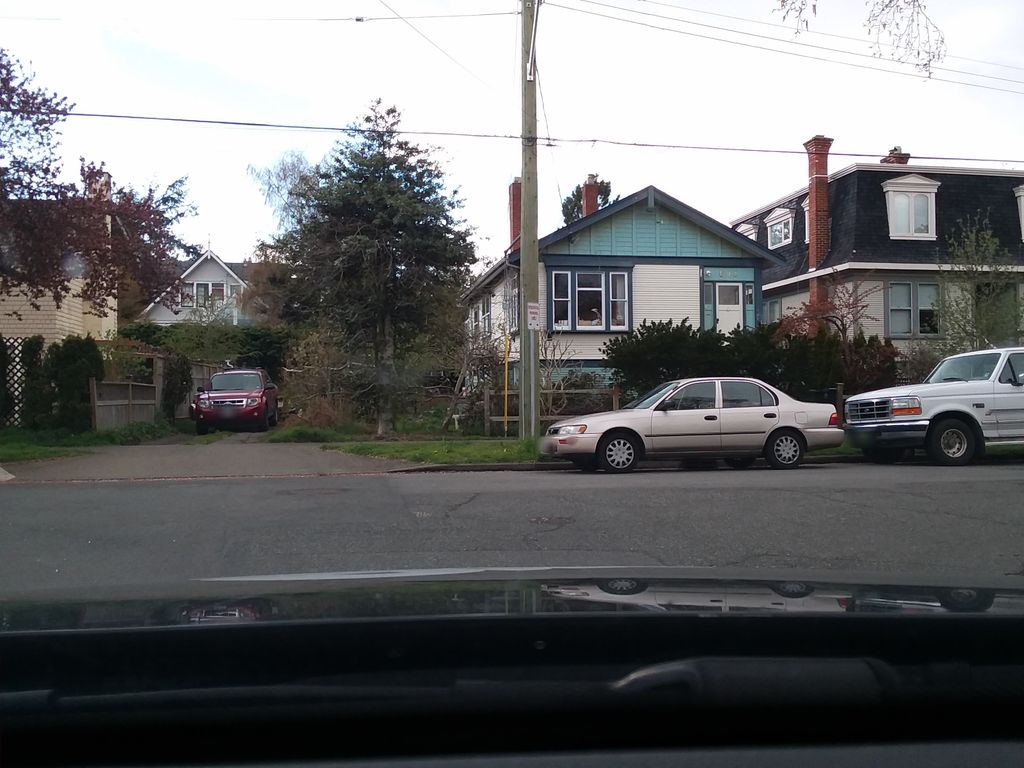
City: victoria